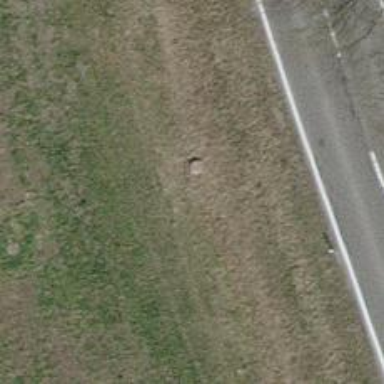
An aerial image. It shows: Culvert tunnel.